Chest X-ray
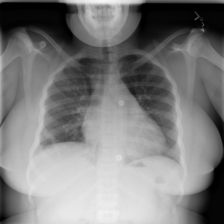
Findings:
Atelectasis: negative
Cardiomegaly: positive
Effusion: positive
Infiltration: negative
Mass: negative
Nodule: negative
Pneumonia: negative
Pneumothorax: negative
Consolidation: negative
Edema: negative
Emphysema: negative
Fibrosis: negative
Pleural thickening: negative
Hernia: negative